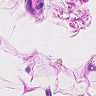
Metastatic tissue present: no